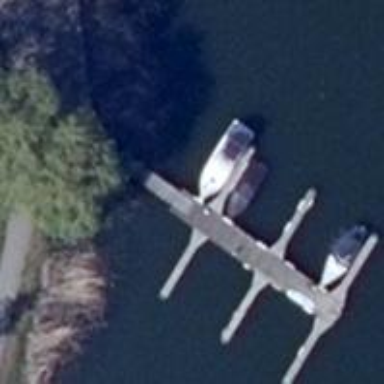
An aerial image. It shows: Man-made pier.